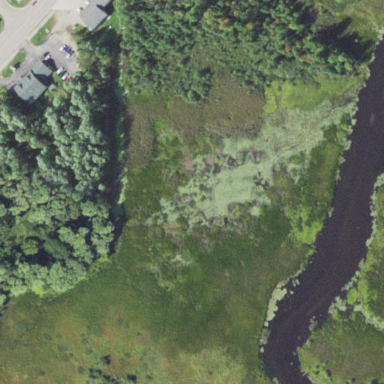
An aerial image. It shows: Marshy wetland area.